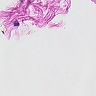
Metastatic tissue present: no